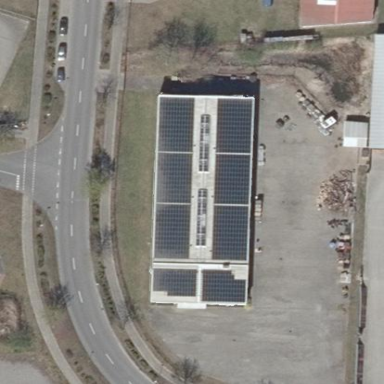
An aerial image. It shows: Solar photovoltaic panel generating electricity. It is small installation located on building.